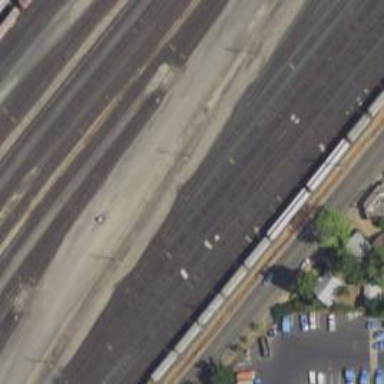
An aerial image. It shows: Railway yard in service.